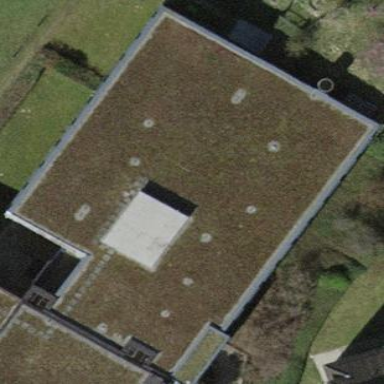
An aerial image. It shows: School building.